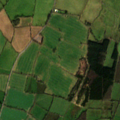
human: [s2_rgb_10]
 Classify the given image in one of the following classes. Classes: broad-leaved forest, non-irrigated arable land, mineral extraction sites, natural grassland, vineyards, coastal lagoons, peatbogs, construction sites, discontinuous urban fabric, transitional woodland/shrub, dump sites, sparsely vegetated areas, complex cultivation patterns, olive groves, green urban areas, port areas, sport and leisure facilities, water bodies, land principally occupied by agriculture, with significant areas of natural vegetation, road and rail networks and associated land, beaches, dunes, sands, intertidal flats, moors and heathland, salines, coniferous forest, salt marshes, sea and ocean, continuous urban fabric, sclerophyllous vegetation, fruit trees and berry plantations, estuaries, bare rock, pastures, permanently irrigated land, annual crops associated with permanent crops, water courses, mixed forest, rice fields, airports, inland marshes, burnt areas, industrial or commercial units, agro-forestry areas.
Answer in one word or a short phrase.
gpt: non-irrigated arable land, pastures